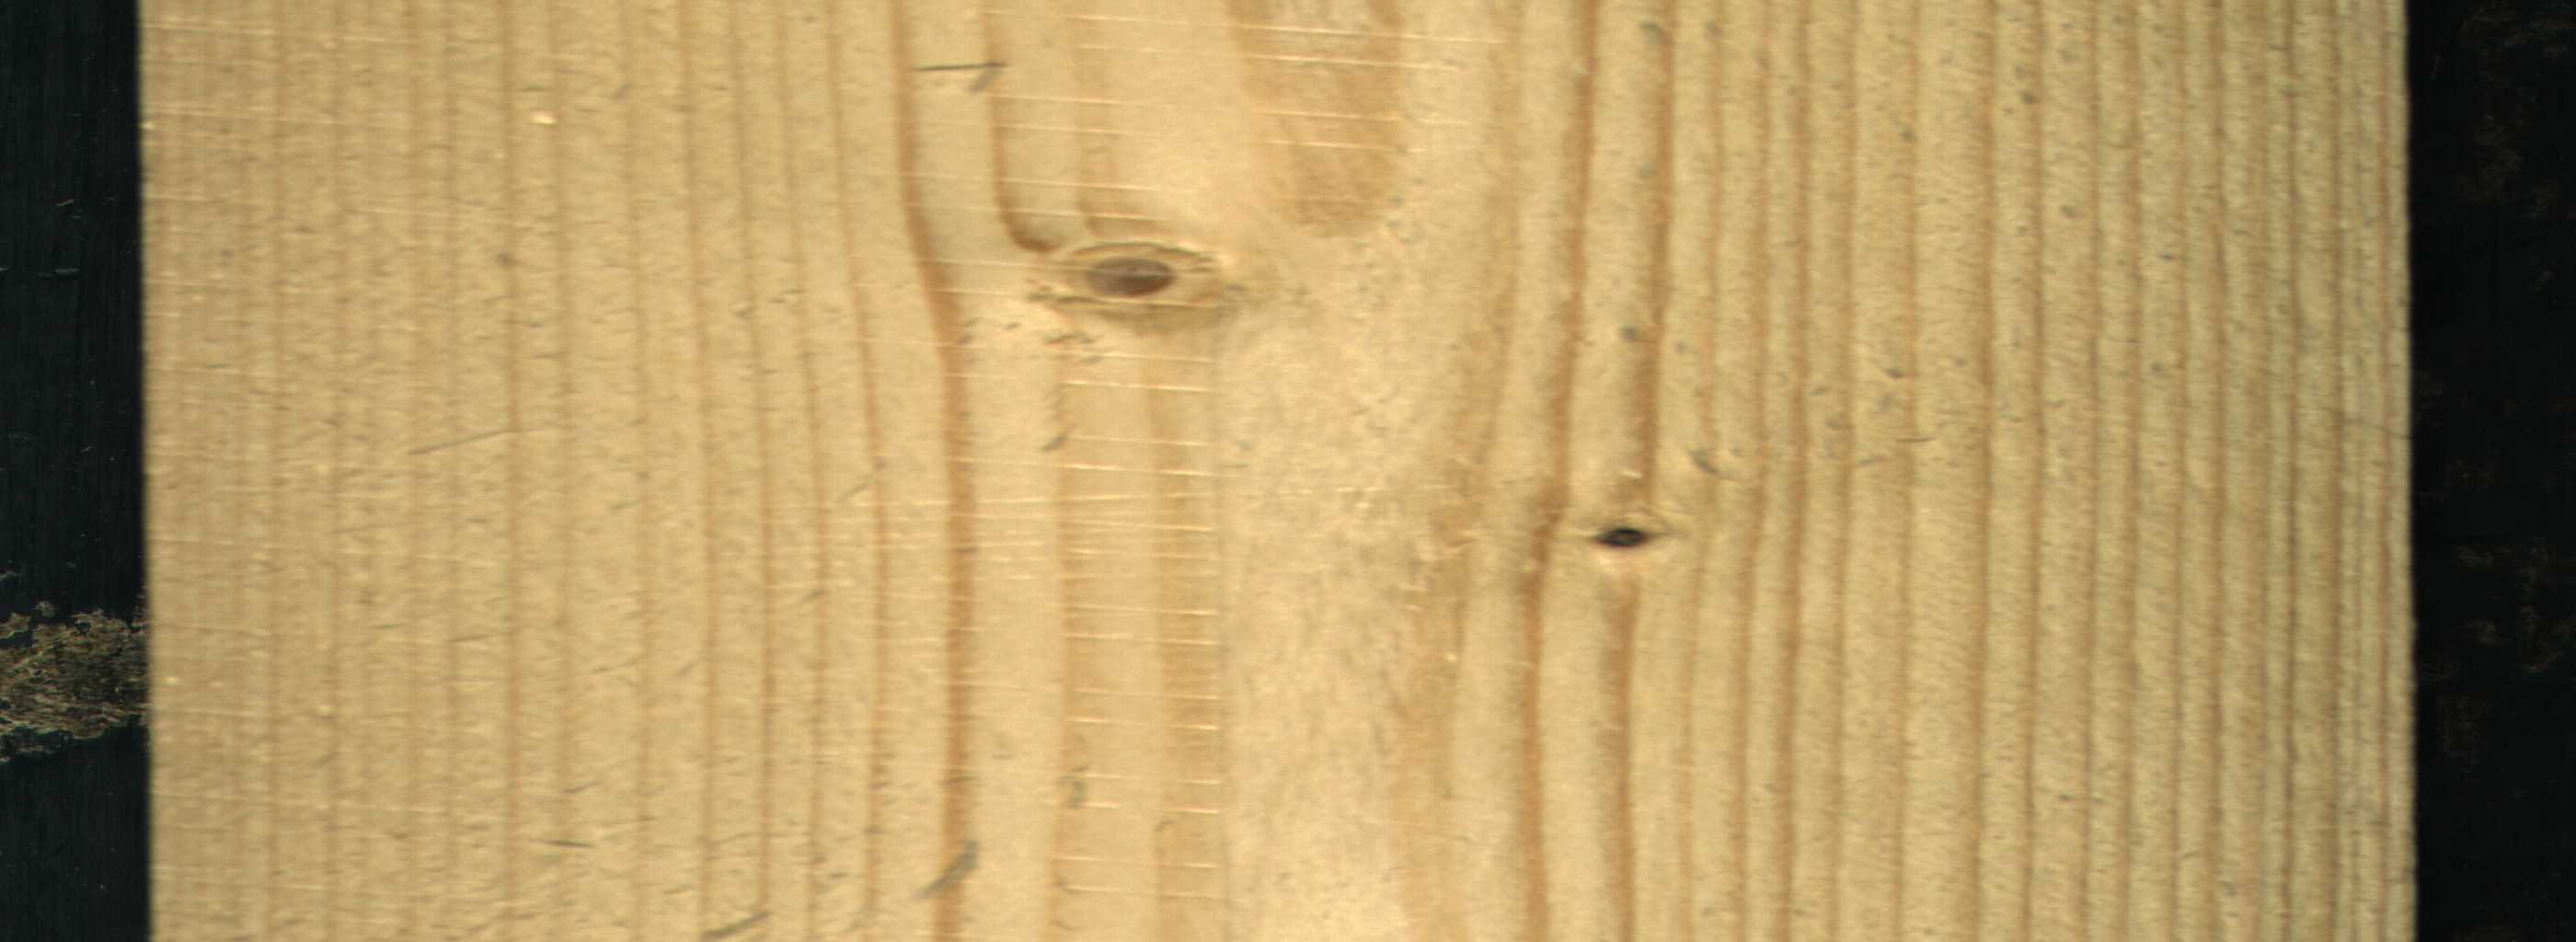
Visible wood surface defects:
Dead_Knot
Live_Knot